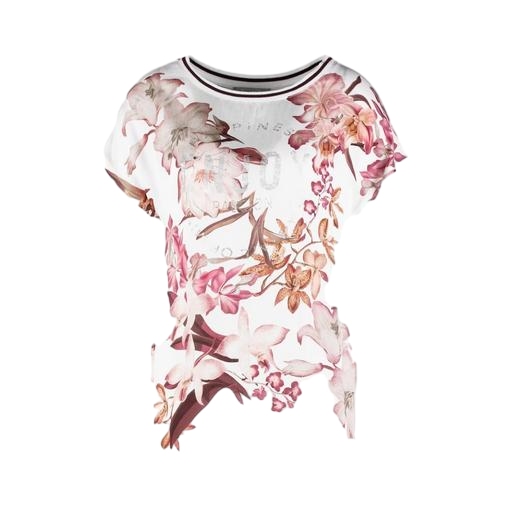
multicolor floral-print t-shirt only macy, white orchid print mesh t-shirt, white floral graphic t-shirt only macy, white background